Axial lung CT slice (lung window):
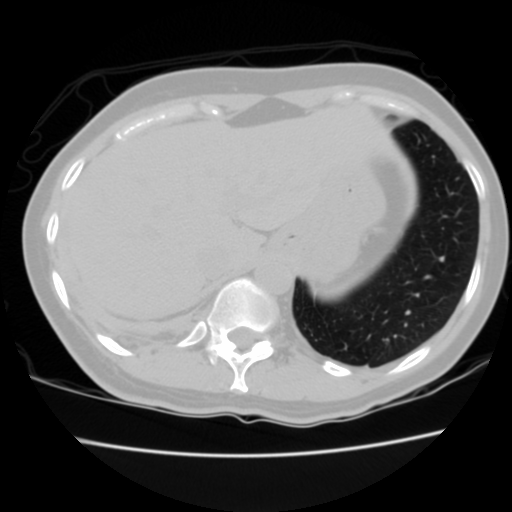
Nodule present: no